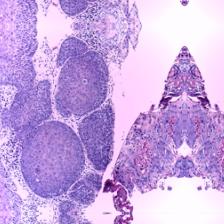
Diagnosis: OSCC